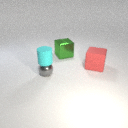
large red rubber cube in front of large green metal cube